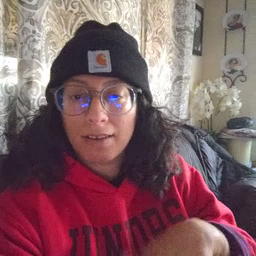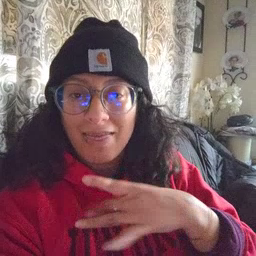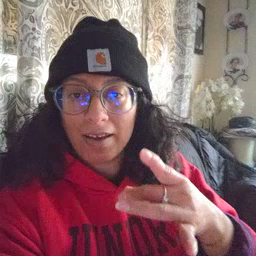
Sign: like